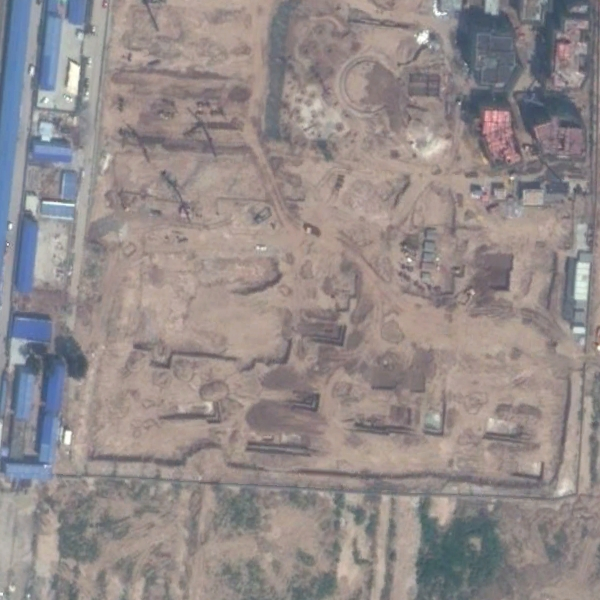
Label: BareLand